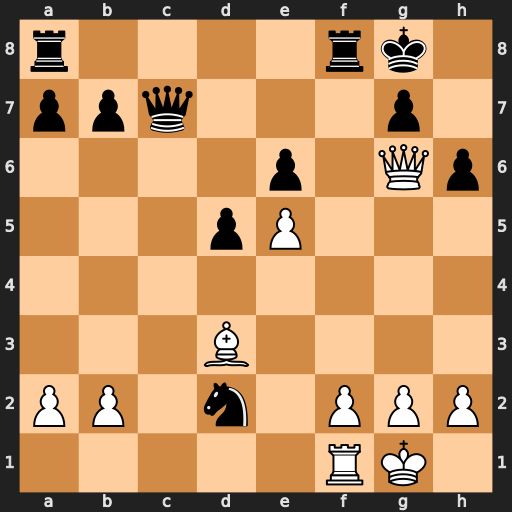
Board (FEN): r4rk1/ppq3p1/4p1Qp/3pP3/8/3B4/PP1n1PPP/5RK1
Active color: w
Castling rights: -
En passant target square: -
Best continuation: Qh7+ Kf7 Bg6+ Ke7 Qxg7+ Kd8 Qxf8+